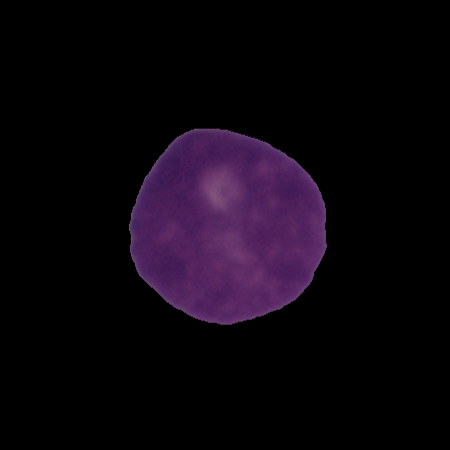
Label: cancer